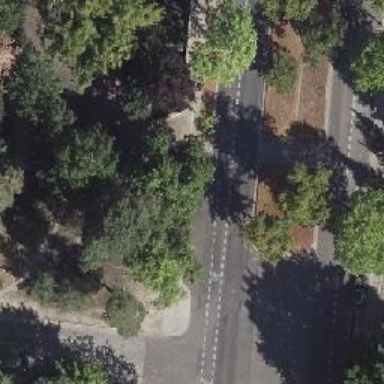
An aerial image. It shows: Residential road.